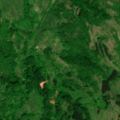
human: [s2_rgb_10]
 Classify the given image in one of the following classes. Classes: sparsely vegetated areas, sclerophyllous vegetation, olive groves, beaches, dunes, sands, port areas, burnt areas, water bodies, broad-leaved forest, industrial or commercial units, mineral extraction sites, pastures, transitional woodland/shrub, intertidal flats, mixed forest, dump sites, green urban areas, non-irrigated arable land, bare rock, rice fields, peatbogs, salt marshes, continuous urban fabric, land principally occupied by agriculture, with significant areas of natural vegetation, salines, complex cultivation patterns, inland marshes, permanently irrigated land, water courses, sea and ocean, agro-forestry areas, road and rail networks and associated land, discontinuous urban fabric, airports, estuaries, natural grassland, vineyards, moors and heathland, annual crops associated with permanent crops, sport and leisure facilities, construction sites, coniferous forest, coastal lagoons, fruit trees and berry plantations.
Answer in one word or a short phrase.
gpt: pastures, complex cultivation patterns, broad-leaved forest, transitional woodland/shrub